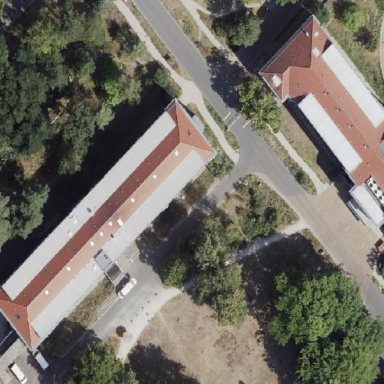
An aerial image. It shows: Hospital building.